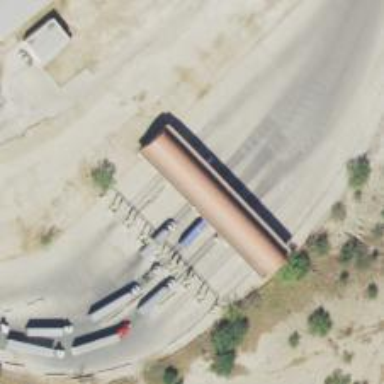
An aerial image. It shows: Border control barrier.